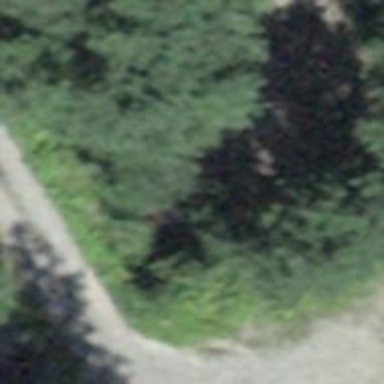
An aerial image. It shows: Culvert tunnel.